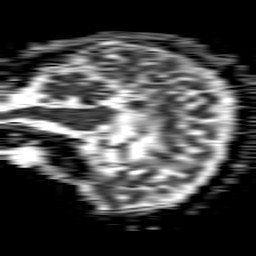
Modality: ADC
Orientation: sagittal
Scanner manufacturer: philips
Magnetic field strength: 1.5 T
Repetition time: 4.6 s
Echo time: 0.08631 s